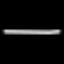
Label: line